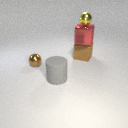
large brown metal cube below small yellow metal sphere